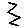
Label: zigzag